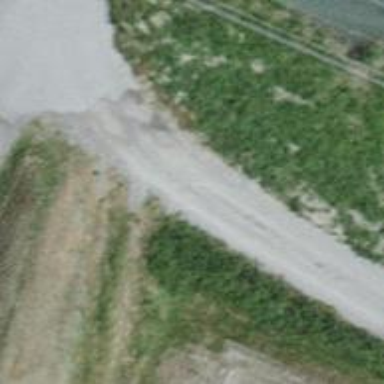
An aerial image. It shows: Track with grade2 tracktype and embankment.